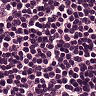
Metastatic tissue present: no